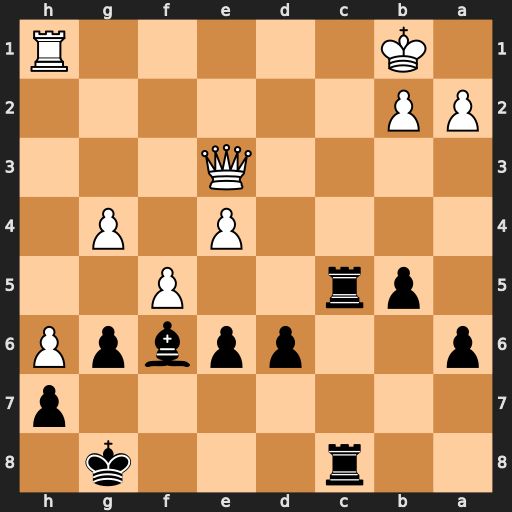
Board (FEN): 2r3k1/7p/p2ppbpP/1pr2P2/4P1P1/4Q3/PP6/1K5R
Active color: b
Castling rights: -
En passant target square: -
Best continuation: Rc2 Qb3 Rxb2+ Qxb2 Bxb2